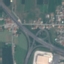
Label: Highway